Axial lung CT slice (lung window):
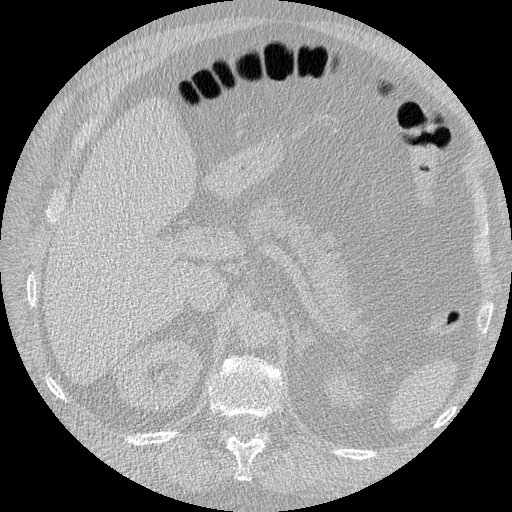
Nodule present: no